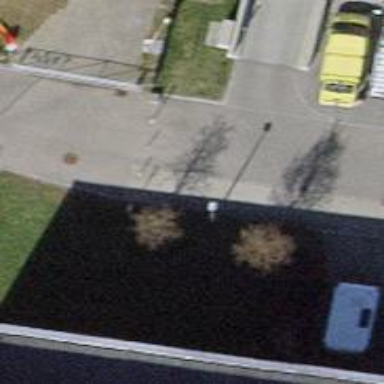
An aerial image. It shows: Bollard.